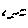
Label: bird